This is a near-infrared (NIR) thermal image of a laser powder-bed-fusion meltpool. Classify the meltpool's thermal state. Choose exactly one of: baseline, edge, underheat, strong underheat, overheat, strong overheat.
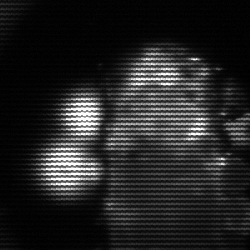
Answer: strong underheat